【题型】解答题　【知识点】平面几何　【难度】easy
如图，在 $\triangle ABC$ 中，$AC = BC$，以 $AB$ 为直径作 $\odot O$，与 $AC$ 相交于点 $D$。连接 $OC$，与 $\odot O$ 相交于点 $E$。

(1) 如图1，连接 $DE$，求 $\angle ADE$ 的度数；

(2) 如图2，若点 $D$ 为 $AC$ 的中点，且 $AC = 6$，求 $\overset{\frown}{DE}$ 的长。
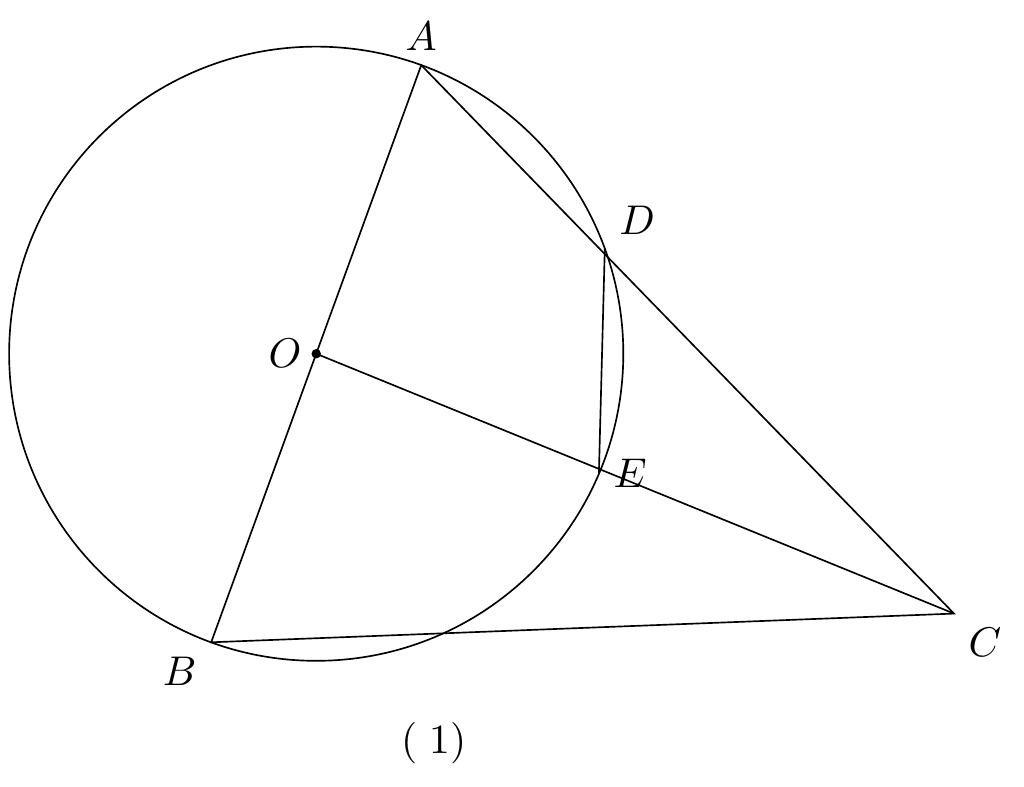
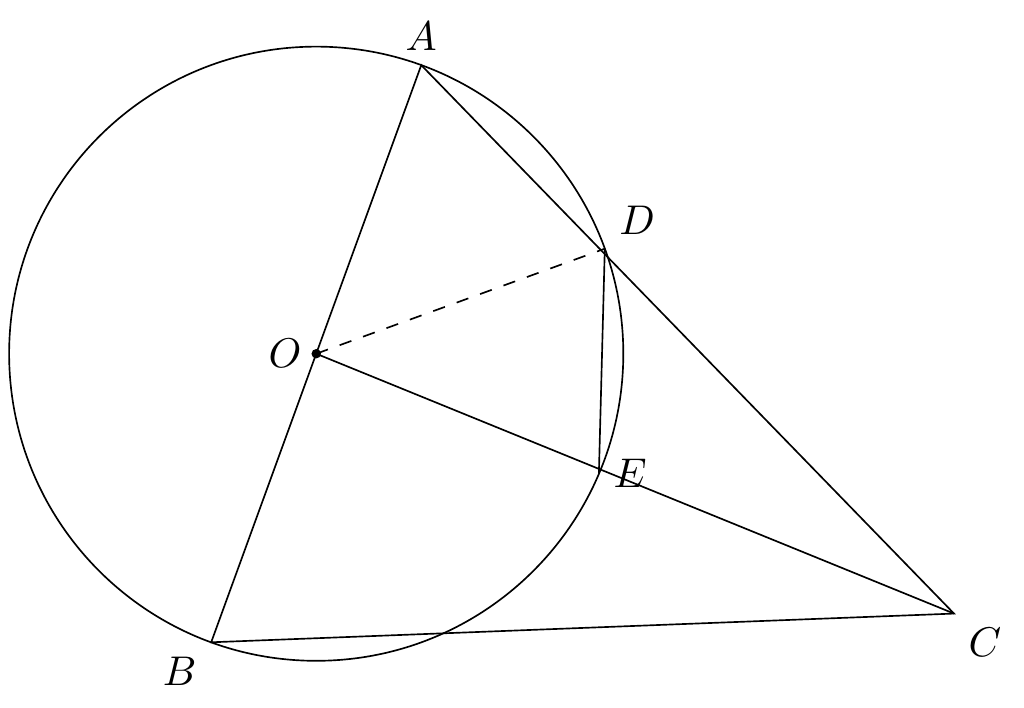
【解答】
(1) 解：连接 $OD$，

$\because CA = CB, OA = OB, OC = OC$,

$\therefore \triangle OAC \cong \triangle OBC(SSS)$,

$\therefore \angle AOC = \angle BOC$,

$\because \angle AOC + \angle BOC = 180^\circ$,

$\therefore \angle AOC = \angle BOC = 90^\circ$,

$\because OA = OD = OE$,

$\therefore \angle OAD = \angle ODA, \angle ODE = \angle OED$,

设 $\angle OAD = \angle ODA = x, \angle ODE = \angle OED = y$,

在四边形 $OADE$ 中，$\because \angle OAD + \angle ADE + \angle OED + \angle AOC = 360^\circ$,

$\therefore x + x + y + y + 90^\circ = 360^\circ$,

$\therefore \angle ADE = \angle ADO + \angle ODE = x + y = 135^\circ$;

（2）解：连接 $OD$，

$\because \angle AOC = 90^\circ$，$D$ 为 $AC$ 中点，

$\therefore OD = AD = \frac{1}{2} AC = \frac{1}{2} \times 6 = 3$,

$\therefore OD = OA = AD = 3$,

$\therefore \triangle ADO$ 为等边三角形，

$\therefore \angle AOD = 60^\circ$,

$\therefore \angle DOE = 90^\circ - 60^\circ = 30^\circ$,

$\therefore \overset{\frown}{BE}$ 的长为：$\frac{30\pi \times 3}{180} = \frac{1}{2}\pi$。
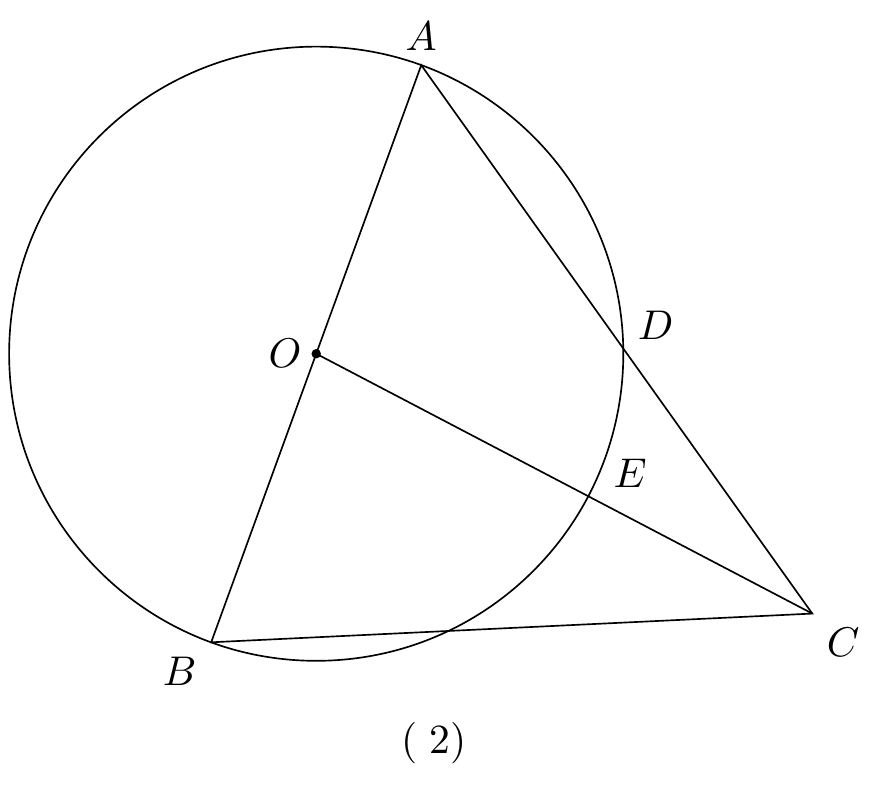
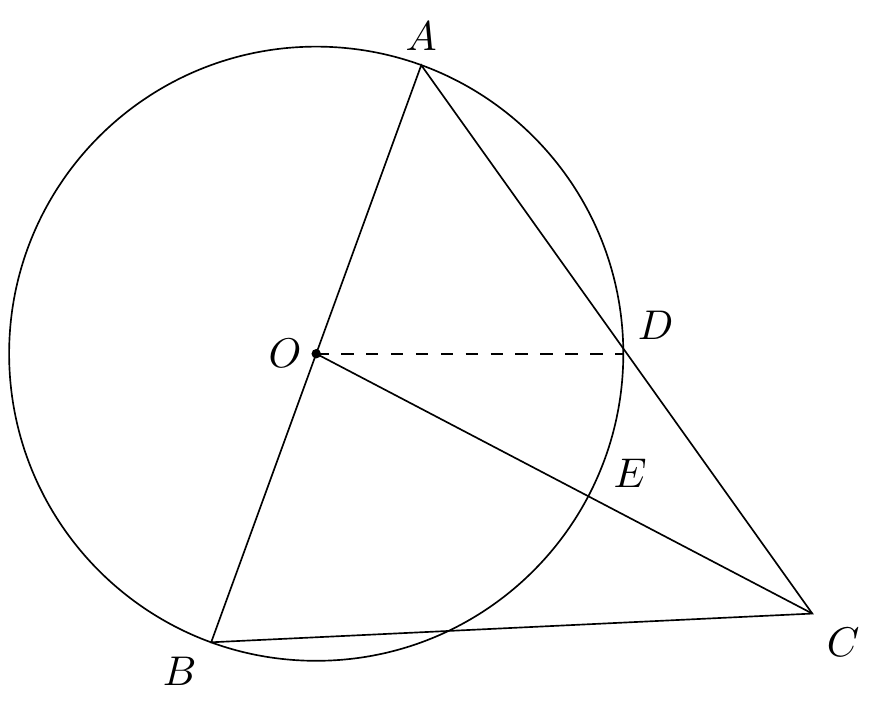